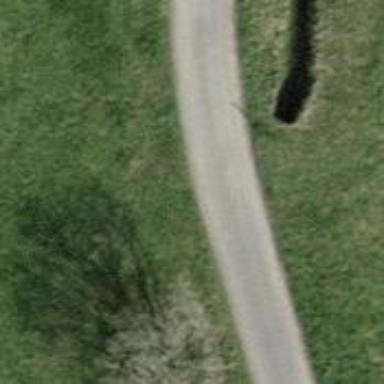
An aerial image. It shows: Asphalt track with grade1 quality. It is designed for agricultural vehicles.